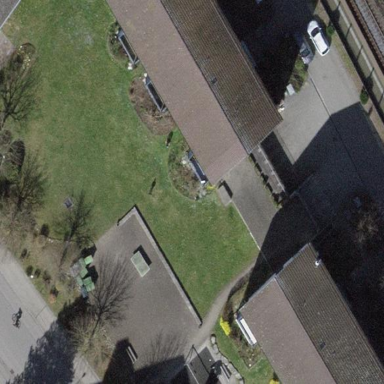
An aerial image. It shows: Gabled roof on building that houses apartments.